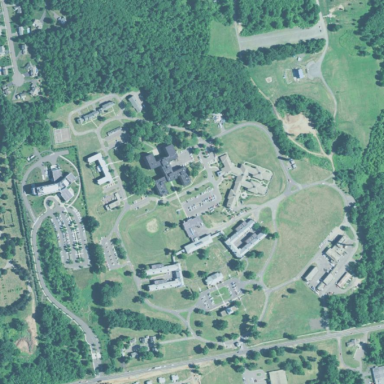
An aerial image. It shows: Healthcare facility identified as hospital.